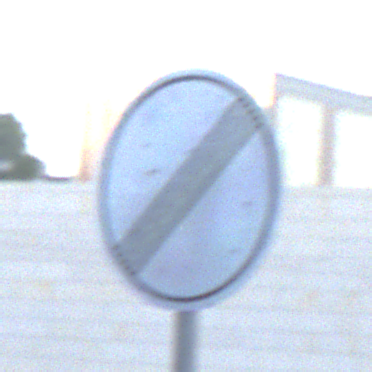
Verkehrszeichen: EndeSaemtlicherBegrenzungen
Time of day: SunriseSunset
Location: Outdoor (Urban)
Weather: Clear
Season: NotSpecified
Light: Natural